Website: ulta-beauty
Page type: billing-address
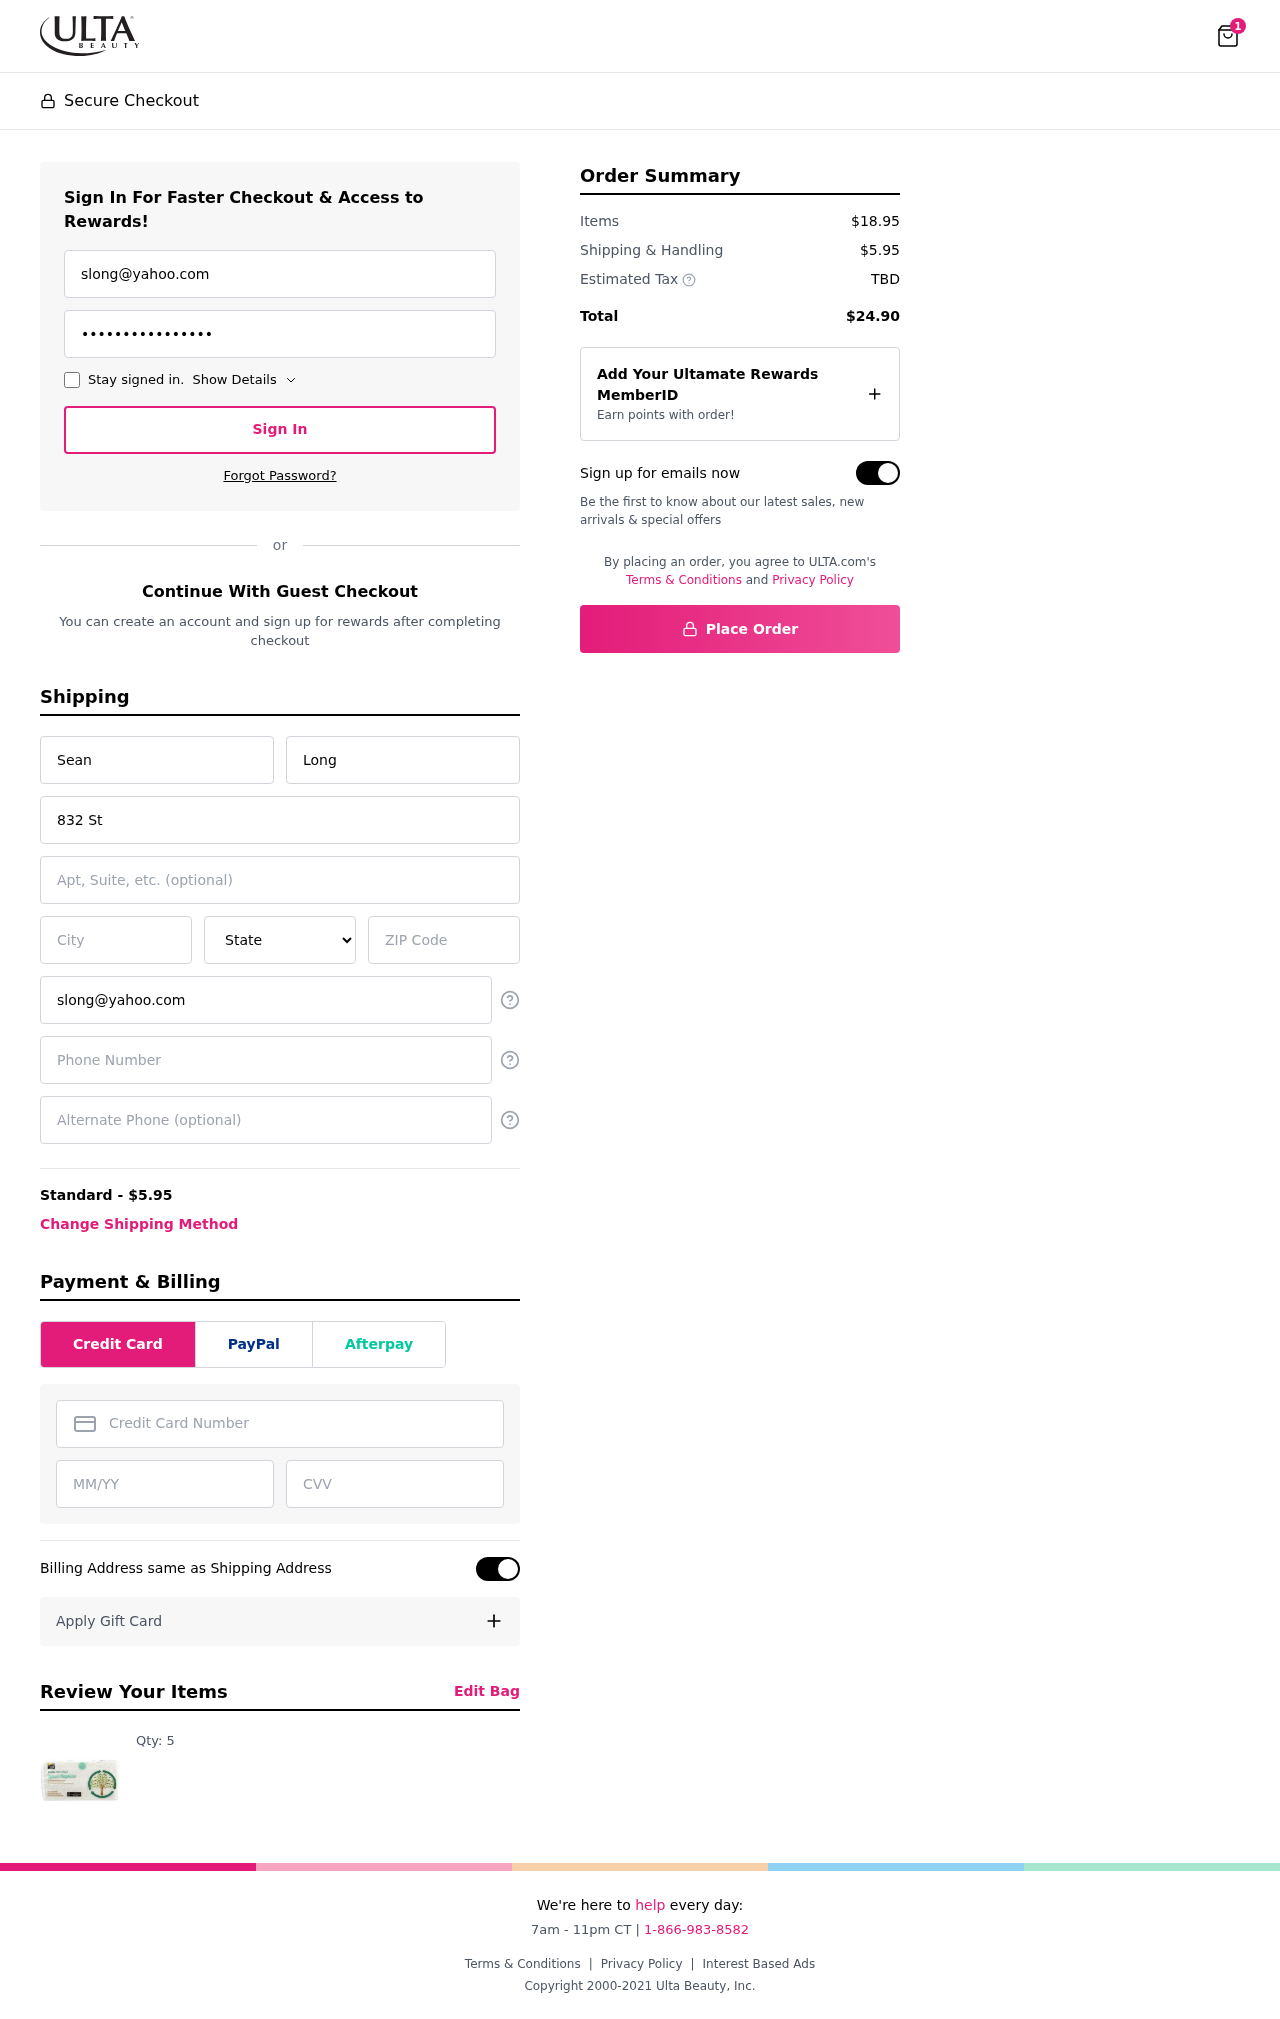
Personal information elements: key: PII_STATE
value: Florida
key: PII_EMAIL
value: slong@yahoo.com
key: PII_FIRSTNAME
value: Sean
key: PII_LASTNAME
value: Long
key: PII_STREET
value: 832 Stokes Locks Apt. 809
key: PII_CITY
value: Andrewchester
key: PII_POSTCODE
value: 06349
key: PII_PHONE
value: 4277833559
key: PII_CARD_NUMBER
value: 2718 5287 6331 2096
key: PII_CARD_EXPIRY
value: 07/27
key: PII_CARD_CVV
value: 999
Product elements: key: PRODUCT1_QUANTITY
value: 5
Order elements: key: ORDER_NUM_ITEMS
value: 1
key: ORDER_SHIPPING_COST
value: $5.95
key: ORDER_SUBTOTAL
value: $18.95
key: ORDER_TOTAL
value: $24.90